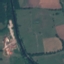
Land use / land cover class: Pasture